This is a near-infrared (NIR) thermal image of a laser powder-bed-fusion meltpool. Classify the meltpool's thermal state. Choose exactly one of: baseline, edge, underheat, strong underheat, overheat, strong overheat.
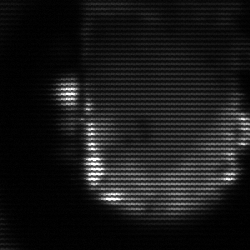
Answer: baseline